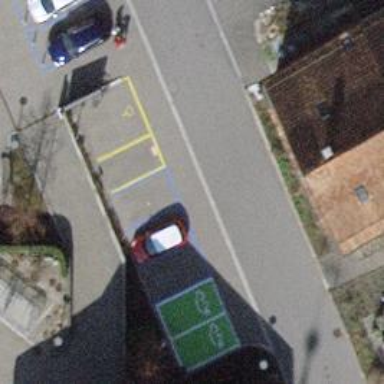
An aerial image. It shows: Car sharing facility.